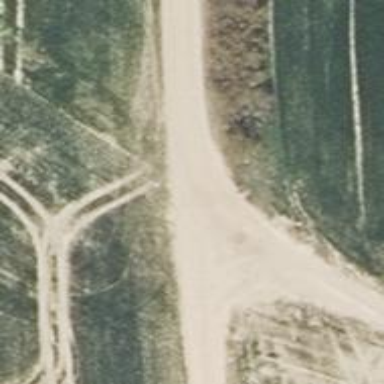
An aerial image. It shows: Track with grade2 tracktype.